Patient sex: M
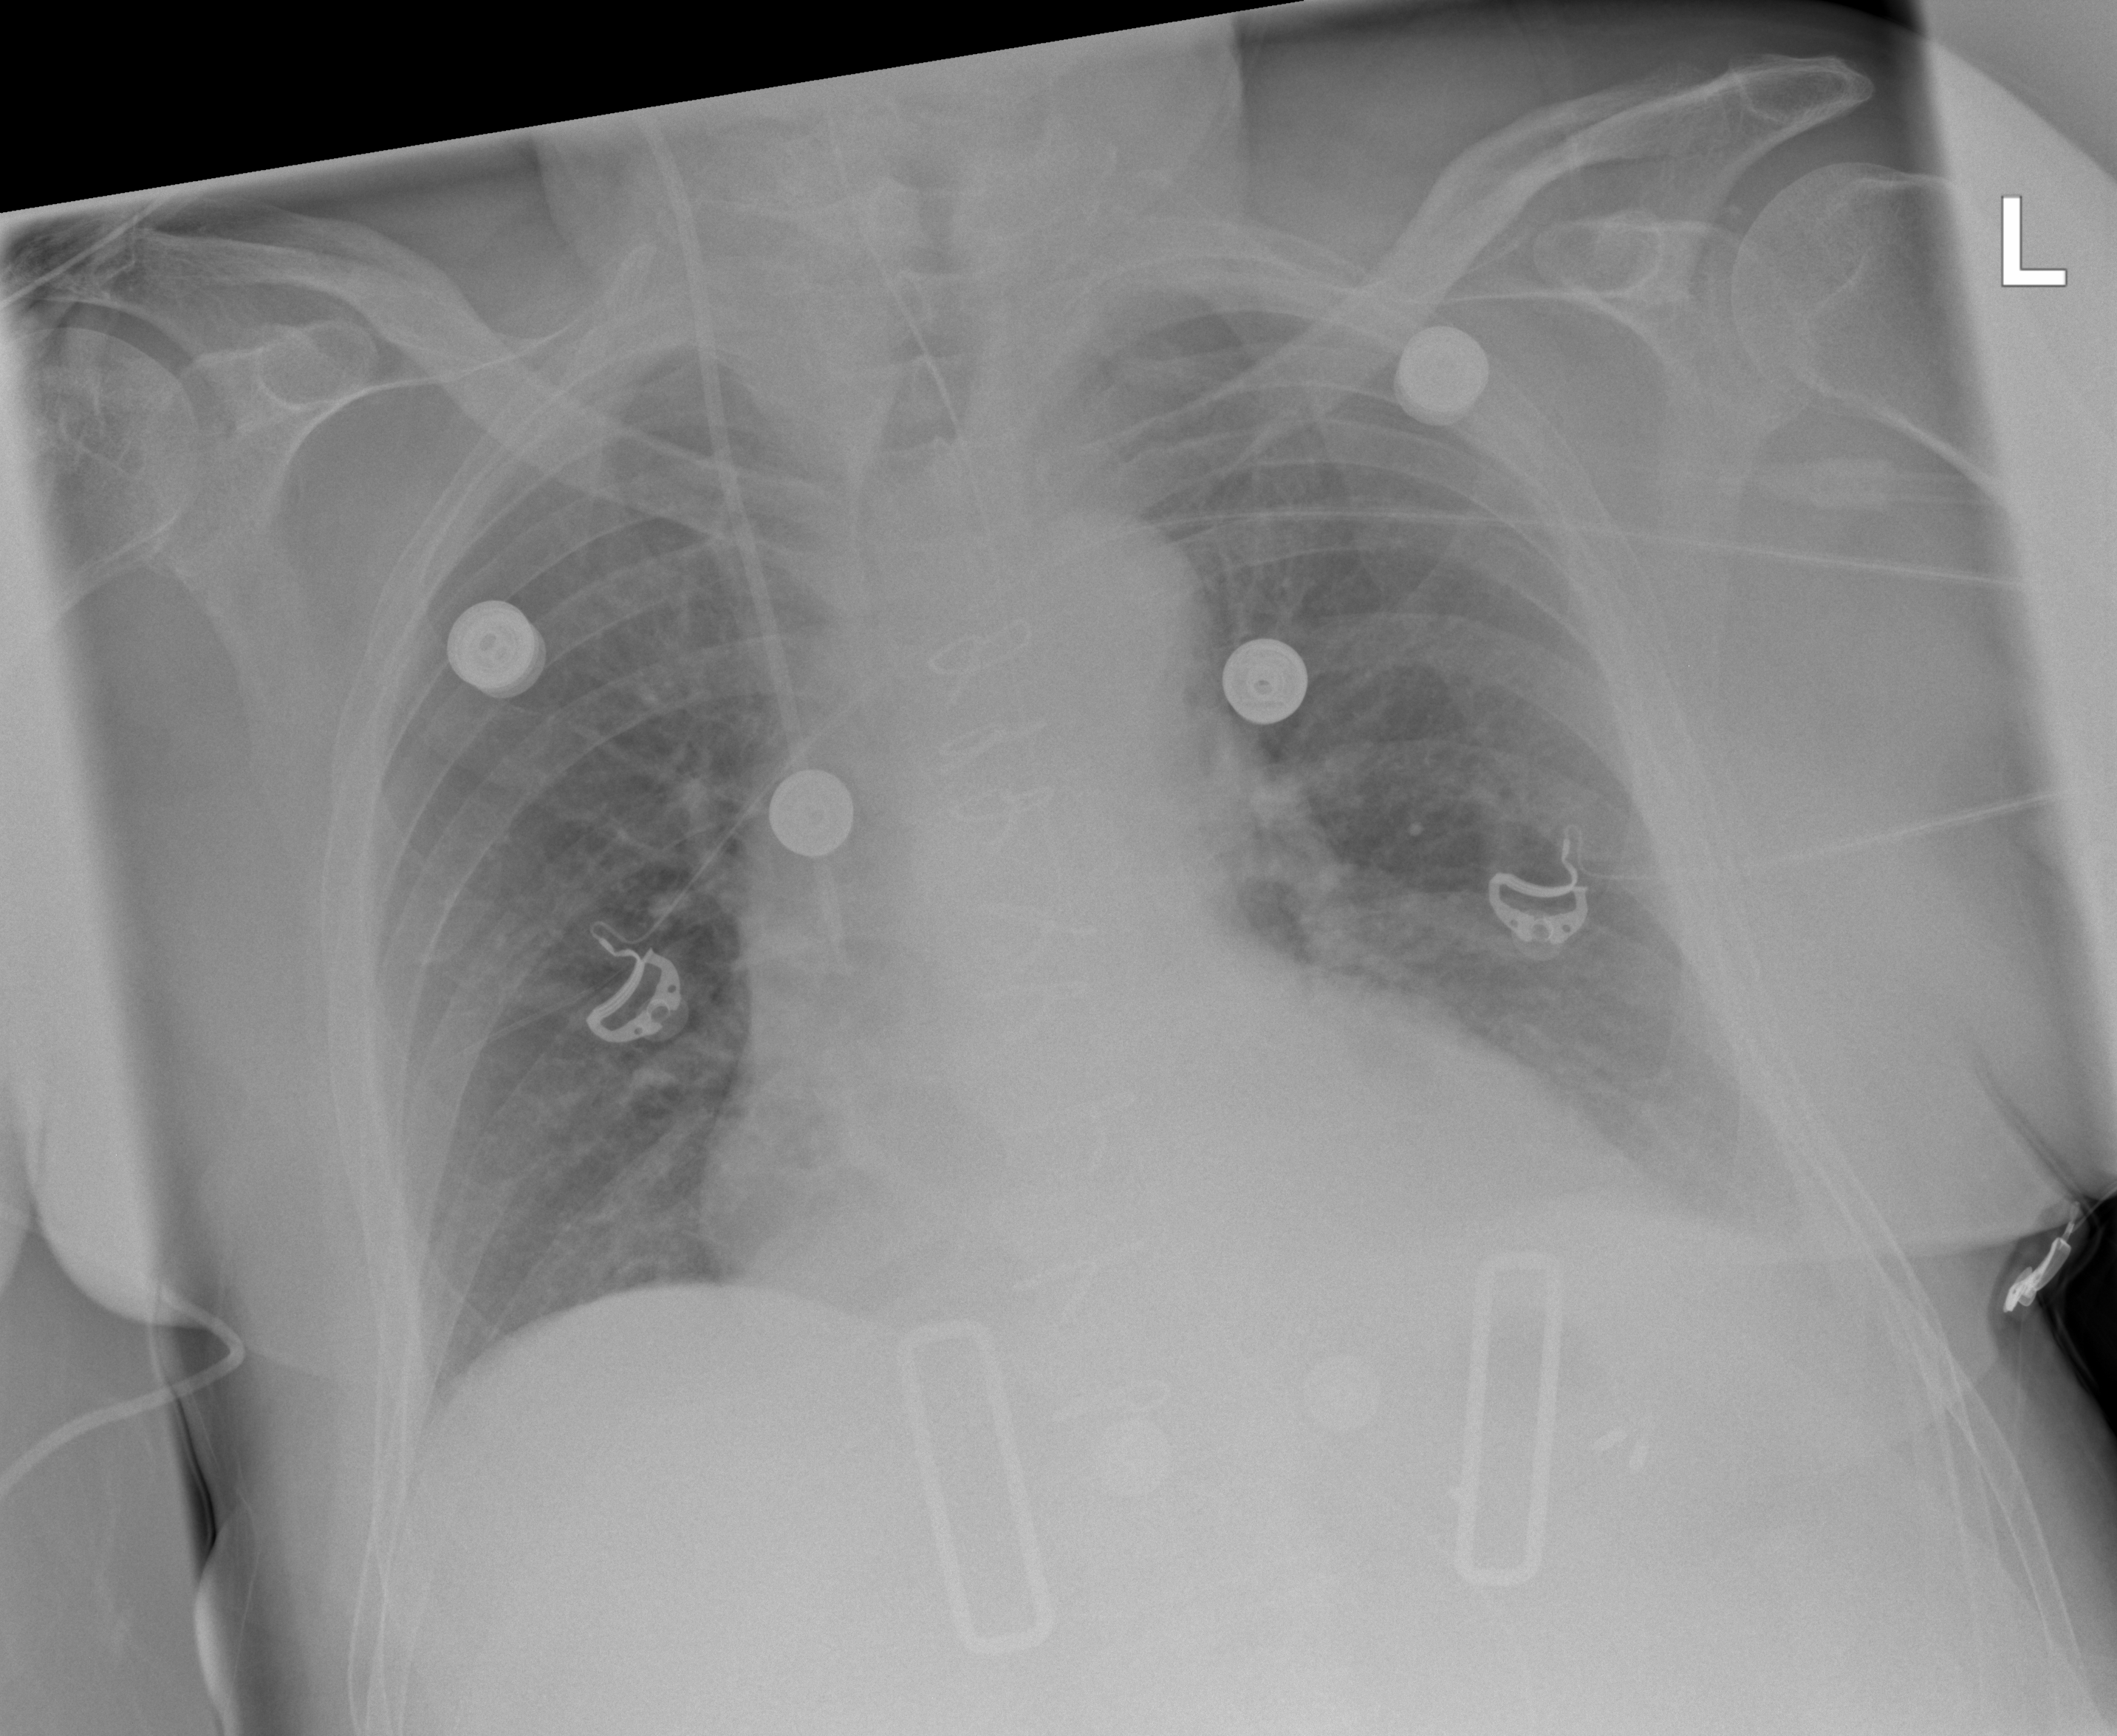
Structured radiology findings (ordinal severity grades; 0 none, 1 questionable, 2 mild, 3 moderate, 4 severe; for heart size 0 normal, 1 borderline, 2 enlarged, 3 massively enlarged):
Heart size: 2
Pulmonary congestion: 0
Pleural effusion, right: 0
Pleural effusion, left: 2
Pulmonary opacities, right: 0
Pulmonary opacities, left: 0
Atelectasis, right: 0
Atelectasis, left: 2